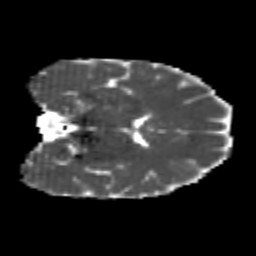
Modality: MD
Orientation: coronal
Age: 23
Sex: female
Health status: healthy
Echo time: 0.074 s